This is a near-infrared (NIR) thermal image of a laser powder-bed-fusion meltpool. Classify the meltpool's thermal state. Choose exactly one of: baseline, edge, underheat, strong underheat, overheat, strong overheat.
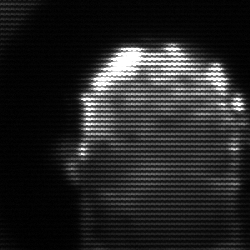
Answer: baseline